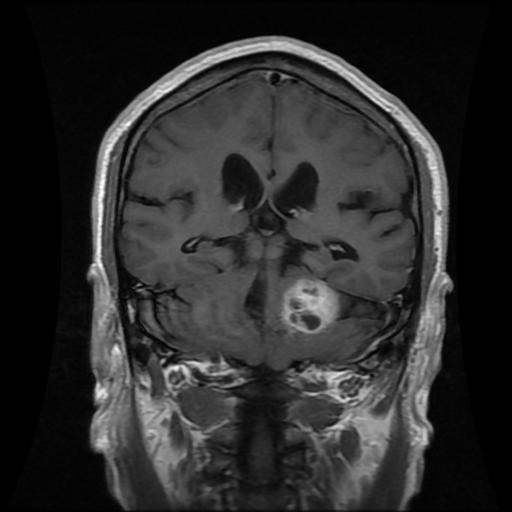
Label: meningioma